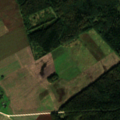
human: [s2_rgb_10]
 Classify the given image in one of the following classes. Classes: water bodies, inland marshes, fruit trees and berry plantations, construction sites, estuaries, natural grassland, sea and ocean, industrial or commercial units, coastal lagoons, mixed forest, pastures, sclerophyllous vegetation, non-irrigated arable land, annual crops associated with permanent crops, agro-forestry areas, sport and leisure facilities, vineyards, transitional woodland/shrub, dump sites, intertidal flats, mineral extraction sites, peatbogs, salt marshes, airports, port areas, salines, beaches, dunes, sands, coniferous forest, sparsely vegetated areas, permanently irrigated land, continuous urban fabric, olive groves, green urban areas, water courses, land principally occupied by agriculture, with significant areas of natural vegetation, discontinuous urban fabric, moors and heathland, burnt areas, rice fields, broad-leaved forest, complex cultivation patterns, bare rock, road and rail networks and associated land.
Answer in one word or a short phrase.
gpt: discontinuous urban fabric, non-irrigated arable land, broad-leaved forest, coniferous forest, mixed forest